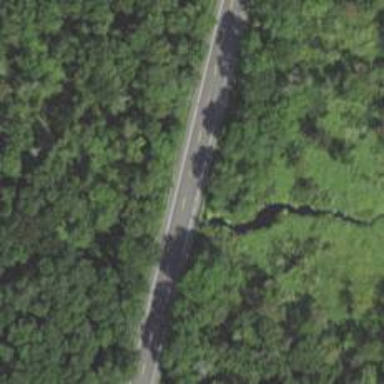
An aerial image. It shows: Primary highway on asphalt bridge.